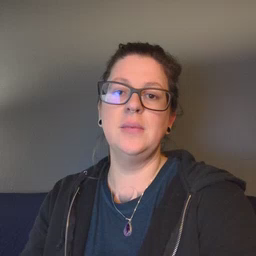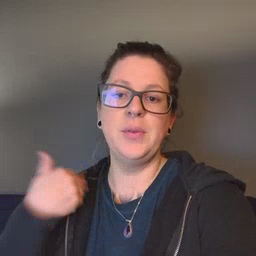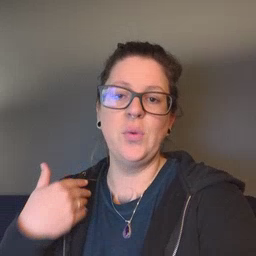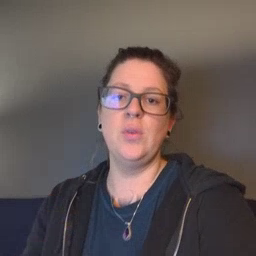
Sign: before